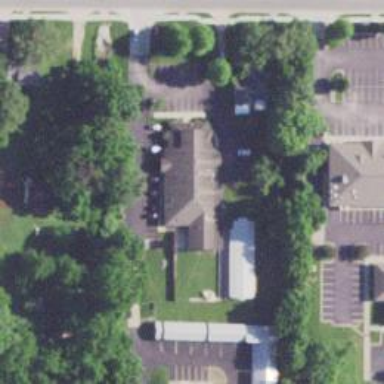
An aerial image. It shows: Veterinary facility.